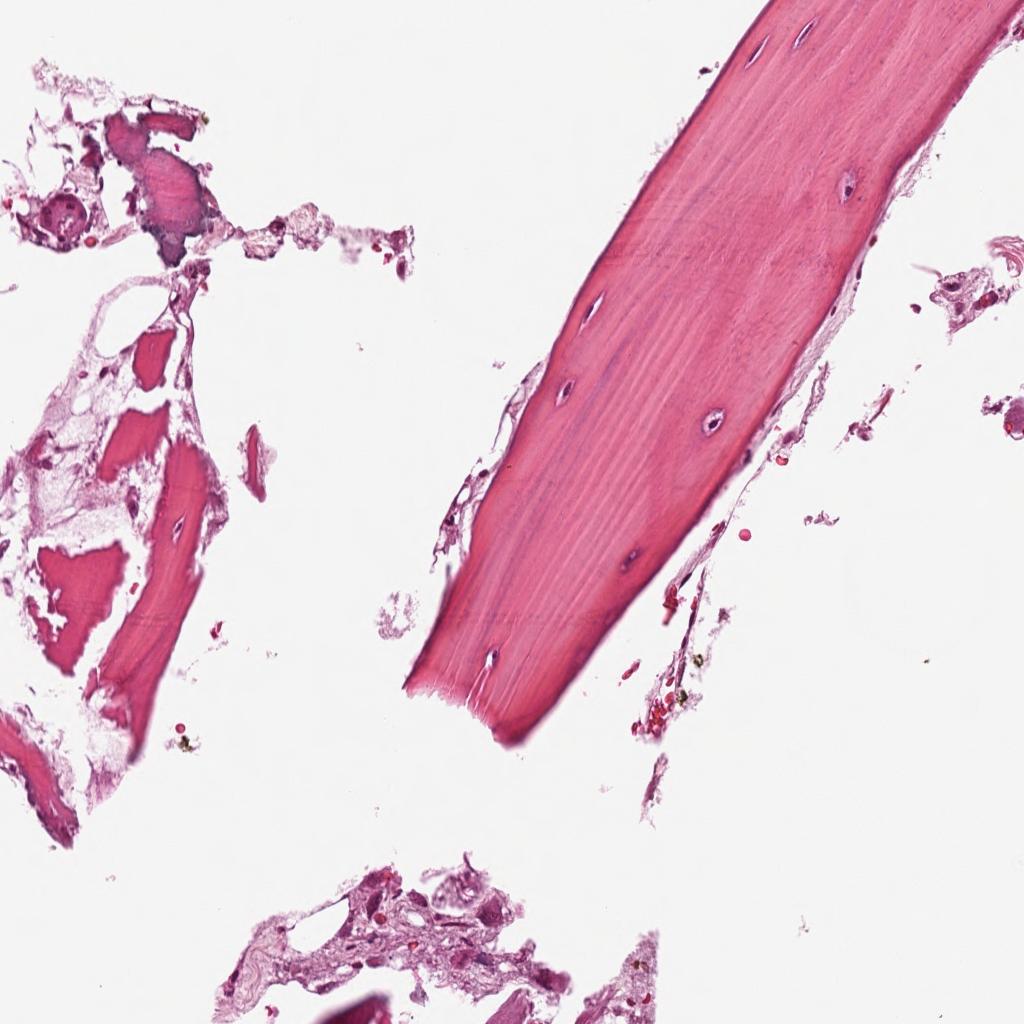
Label: Non-Tumor